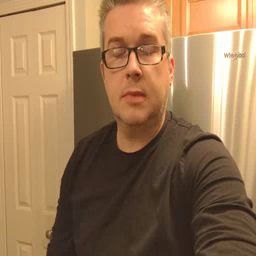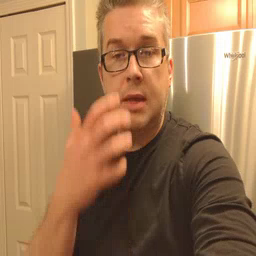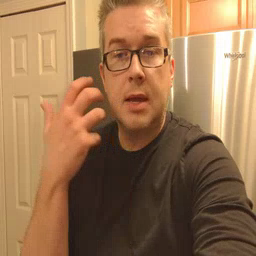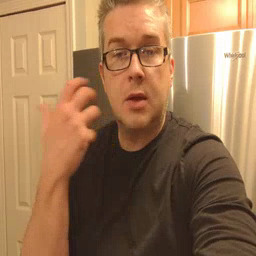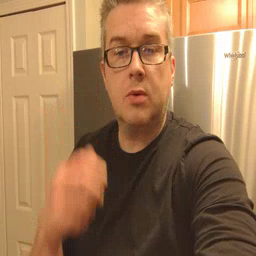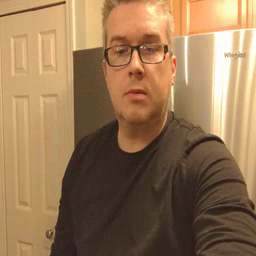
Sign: tiger